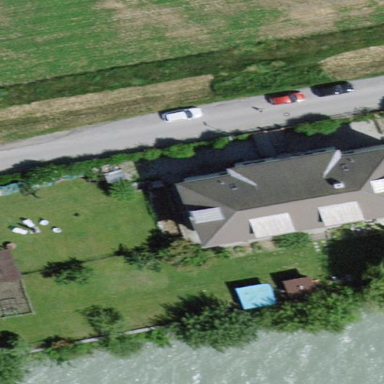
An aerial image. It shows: Detached building.